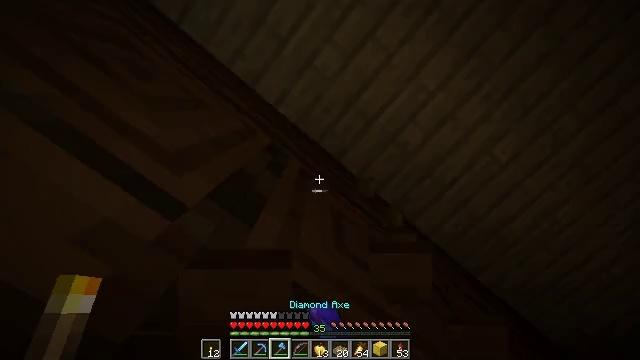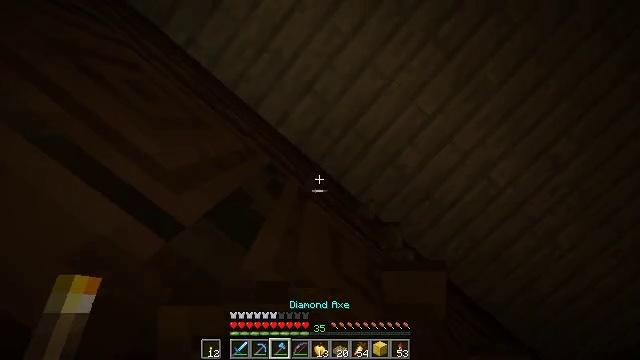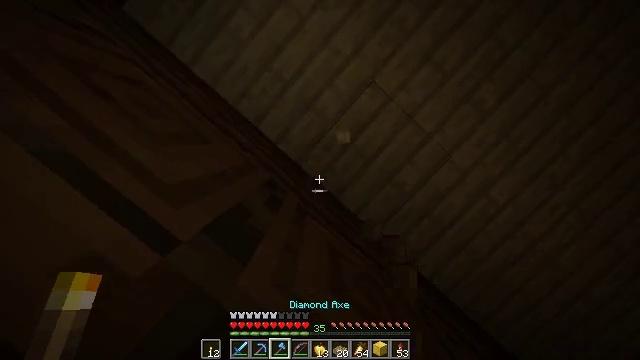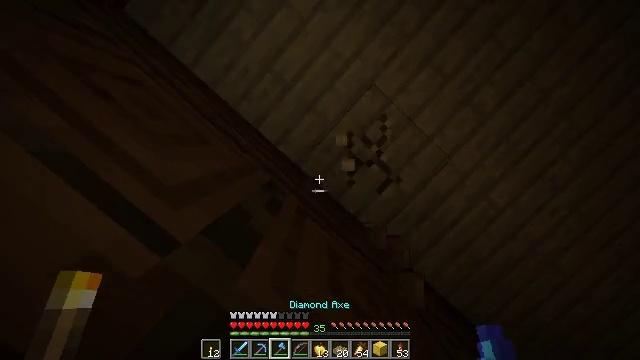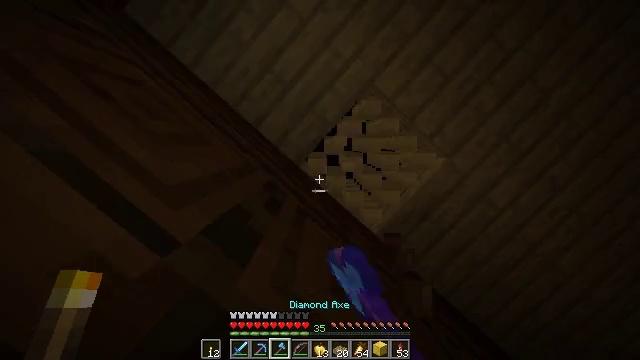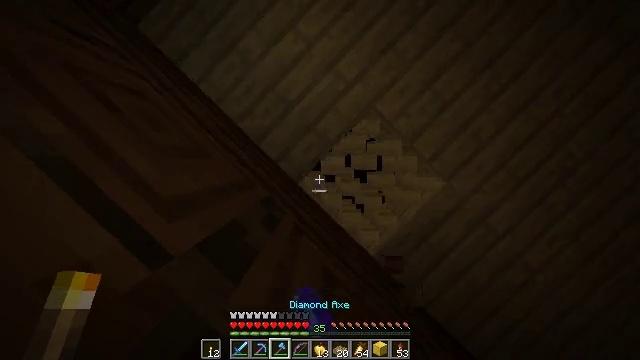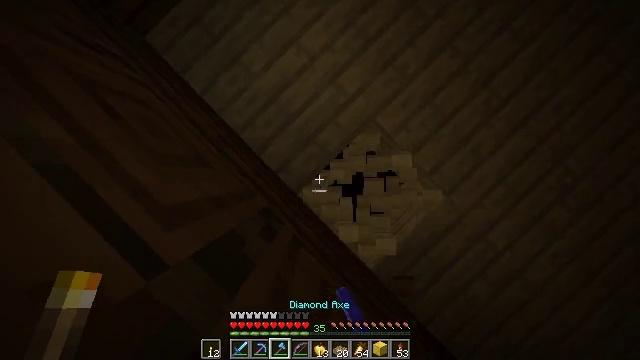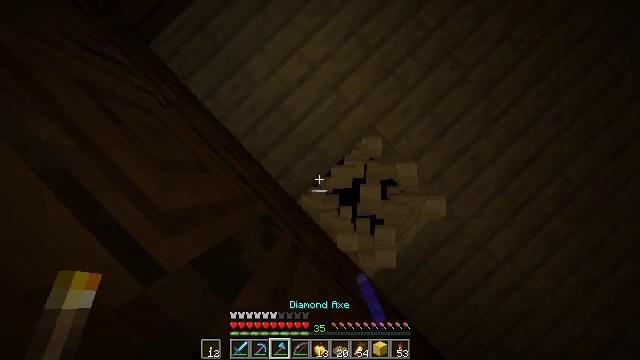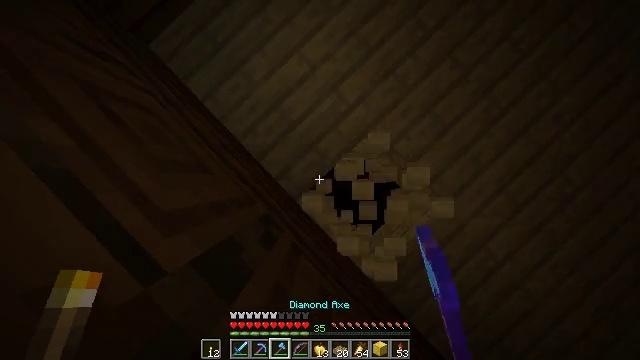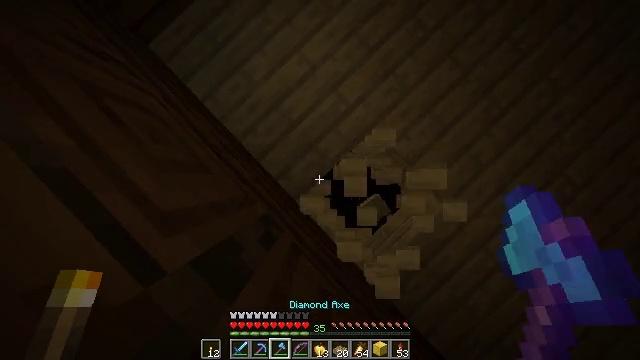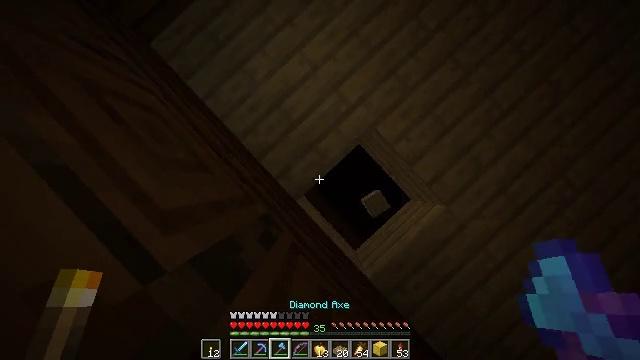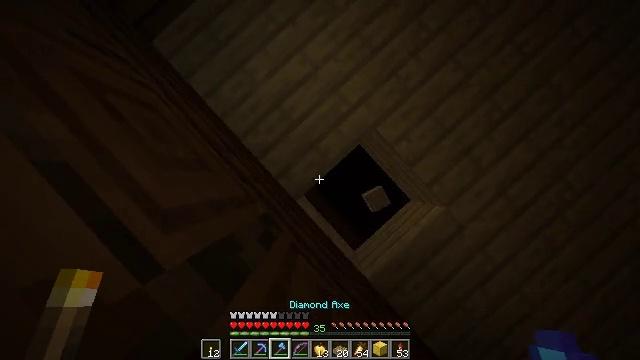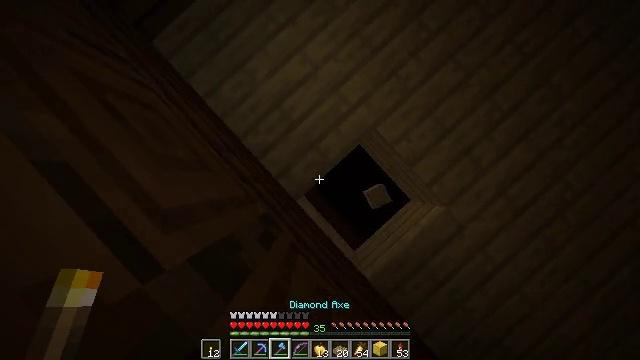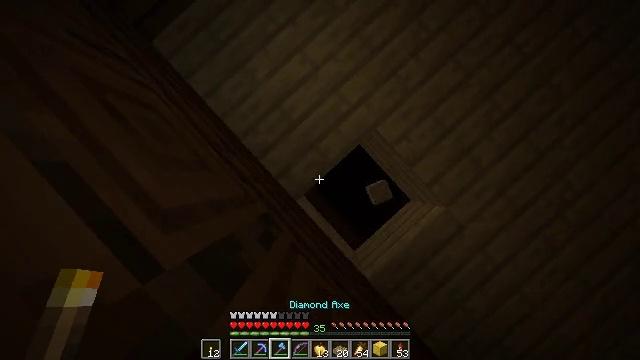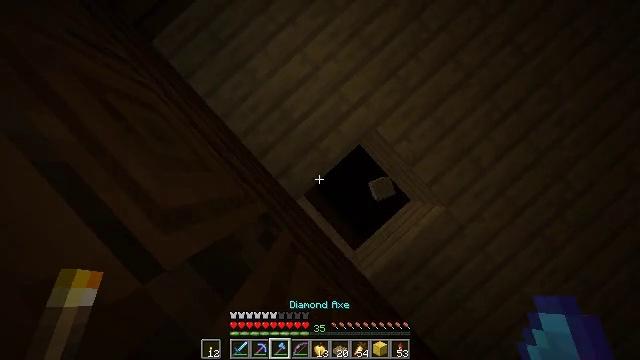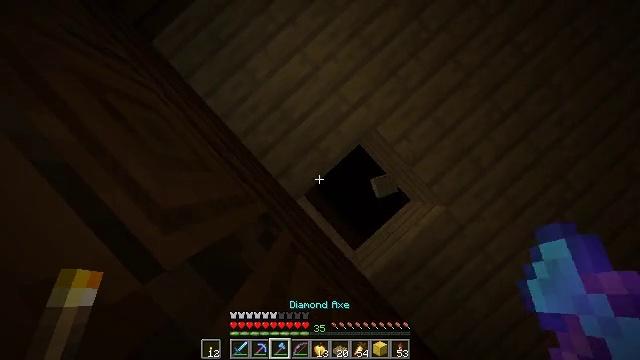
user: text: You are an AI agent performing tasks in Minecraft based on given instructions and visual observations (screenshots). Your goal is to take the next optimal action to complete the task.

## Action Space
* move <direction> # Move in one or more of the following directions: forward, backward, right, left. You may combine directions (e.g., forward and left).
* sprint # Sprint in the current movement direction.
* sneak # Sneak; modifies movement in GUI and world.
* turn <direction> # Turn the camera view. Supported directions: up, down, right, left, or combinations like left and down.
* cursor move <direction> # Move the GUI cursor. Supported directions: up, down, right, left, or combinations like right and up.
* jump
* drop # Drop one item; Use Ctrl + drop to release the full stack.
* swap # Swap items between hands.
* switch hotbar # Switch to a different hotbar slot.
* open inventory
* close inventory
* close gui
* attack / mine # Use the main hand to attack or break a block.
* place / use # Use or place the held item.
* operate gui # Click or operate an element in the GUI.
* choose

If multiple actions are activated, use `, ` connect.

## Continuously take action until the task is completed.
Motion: motion action
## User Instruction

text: Remove birch planks to collect them.
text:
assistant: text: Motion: turn up, attack / mine
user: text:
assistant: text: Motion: turn up, attack / mine
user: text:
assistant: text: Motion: attack / mine
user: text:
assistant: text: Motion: attack / mine
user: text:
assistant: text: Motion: turn right and up, attack / mine
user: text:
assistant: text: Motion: turn right and up, attack / mine
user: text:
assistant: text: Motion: turn up, attack / mine
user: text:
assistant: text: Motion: attack / mine
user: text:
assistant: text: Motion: attack / mine
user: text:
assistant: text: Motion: attack / mine
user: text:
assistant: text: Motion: attack / mine
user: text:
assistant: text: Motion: attack / mine
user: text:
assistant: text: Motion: attack / mine
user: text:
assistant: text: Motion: attack / mine
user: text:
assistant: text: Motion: attack / mine
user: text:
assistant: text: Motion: turn left and up, attack / mine
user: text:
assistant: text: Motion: turn left and up, attack / mine
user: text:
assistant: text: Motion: turn left and up, attack / mine
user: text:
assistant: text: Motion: turn left and up, attack / mine
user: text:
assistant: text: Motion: turn left, attack / mine
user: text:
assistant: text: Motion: turn left and down, attack / mine
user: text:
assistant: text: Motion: turn left and down, attack / mine
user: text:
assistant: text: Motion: turn left and down, attack / mine
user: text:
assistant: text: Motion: turn left, attack / mine
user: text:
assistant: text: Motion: turn left, attack / mine
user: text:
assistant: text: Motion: turn left, attack / mine
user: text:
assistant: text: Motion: turn left, attack / mine
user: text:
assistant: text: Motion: turn left, attack / mine
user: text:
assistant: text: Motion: turn left, attack / mine
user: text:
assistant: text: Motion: turn left, attack / mine